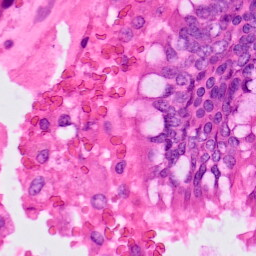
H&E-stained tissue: Lung